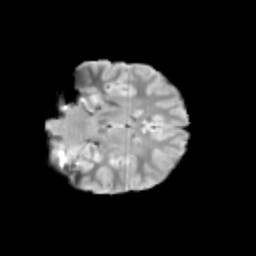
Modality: T2w
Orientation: coronal
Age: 10
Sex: female
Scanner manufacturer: siemens
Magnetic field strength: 3 T
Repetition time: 3.8 s
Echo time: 0.07 s